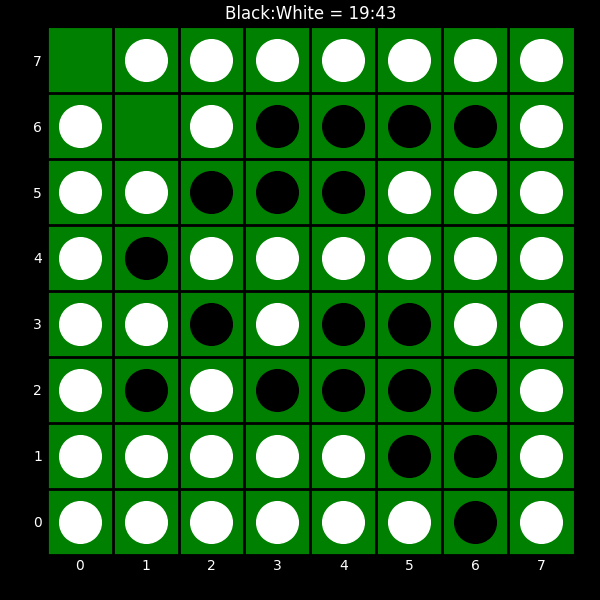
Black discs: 19
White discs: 43